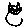
Label: cat